Field crop: maize
Growth stage: 2
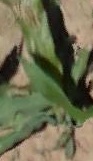
Species: maize